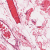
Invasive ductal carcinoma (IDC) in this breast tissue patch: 0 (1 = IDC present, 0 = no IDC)